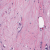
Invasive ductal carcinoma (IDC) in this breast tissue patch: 1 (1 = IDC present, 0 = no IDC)